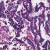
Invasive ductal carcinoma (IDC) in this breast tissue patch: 1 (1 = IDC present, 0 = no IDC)